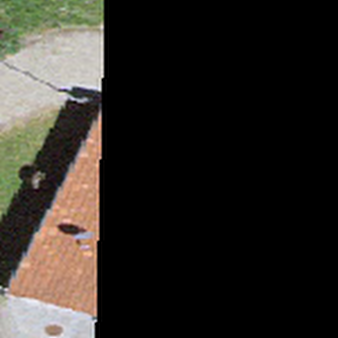
Label: other